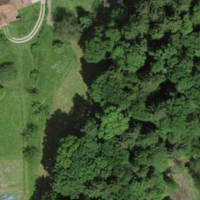
EUNIS habitat code: 41
Species observed at this site:
Circaea lutetiana